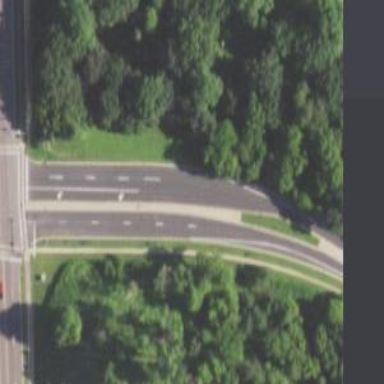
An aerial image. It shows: Tertiary road.